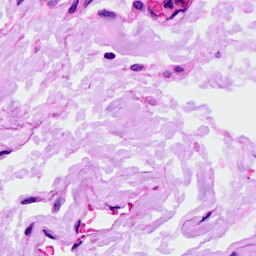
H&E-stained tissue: Ovarian